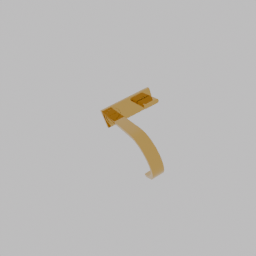
Label: appliances